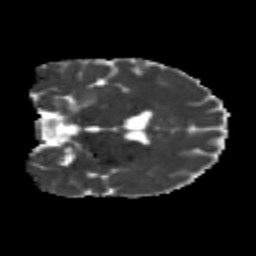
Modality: MD
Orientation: coronal
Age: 22
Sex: male
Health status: healthy
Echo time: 0.074 s